Question: Let me start the question by providing some boilerplate code we'll use to play around:
'''
import time
from OpenGL.GL import *
from OpenGL.GLU import *
from OpenGL.GLUT import *
import glm
from glm import unProject
from glm import vec2
from glm import vec3
from glm import vec4
# -------- Camera --------
class BaseCamera():
def __init__(
self,
eye=None, target=None, up=None,
fov=None, near=0.1, far=100000
):
self.eye = eye or glm.vec3(0, 0, 1)
self.target = target or glm.vec3(0, 0, 0)
self.up = up or glm.vec3(0, 1, 0)
self.original_up = glm.vec3(self.up)
self.fov = fov or glm.radians(45)
self.near = near
self.far = far
def update(self, aspect):
self.view = glm.lookAt(
self.eye, self.target, self.up
)
self.projection = glm.perspective(
self.fov, aspect, self.near, self.far
)
# def zoom(self, *args):
# delta = -args[1] * 0.1
# self.eye = self.target + (self.eye - self.target) * (delta + 1)
def zoom(self, *args):
x = args[2]
y = args[3]
v = glGetIntegerv(GL_VIEWPORT)
viewport = vec4(float(v[0]), float(v[1]), float(v[2]), float(v[3]))
height = viewport.w
pt_wnd = vec3(x, height - y, 1.0)
pt_world = unProject(pt_wnd, self.view, self.projection, viewport)
ray_cursor = glm.normalize(pt_world - self.eye)
delta = args[1] * 10
self.eye = self.eye + ray_cursor * delta
self.target = self.target + ray_cursor * delta
def load_projection(self):
width = glutGet(GLUT_WINDOW_WIDTH)
height = glutGet(GLUT_WINDOW_HEIGHT)
glMatrixMode(GL_PROJECTION)
glLoadIdentity()
gluPerspective(glm.degrees(self.fov), width / height, self.near, self.far)
def load_modelview(self):
e = self.eye
t = self.target
u = self.up
glMatrixMode(GL_MODELVIEW)
glLoadIdentity()
gluLookAt(e.x, e.y, e.z, t.x, t.y, t.z, u.x, u.y, u.z)
class Camera(BaseCamera):
def rotate_target(self, delta):
right = glm.normalize(glm.cross(self.target - self.eye, self.up))
M = glm.mat4(1)
M = glm.translate(M, self.eye)
M = glm.rotate(M, delta.y, right)
M = glm.rotate(M, delta.x, self.up)
M = glm.translate(M, -self.eye)
self.target = glm.vec3(M * glm.vec4(self.target, 1.0))
def rotate_around_target(self, target, delta):
right = glm.normalize(glm.cross(self.target - self.eye, self.up))
amount = (right * delta.y + self.up * delta.x)
M = glm.mat4(1)
M = glm.rotate(M, amount.z, glm.vec3(0, 0, 1))
M = glm.rotate(M, amount.y, glm.vec3(0, 1, 0))
M = glm.rotate(M, amount.x, glm.vec3(1, 0, 0))
self.eye = glm.vec3(M * glm.vec4(self.eye, 1.0))
self.target = target
self.up = self.original_up
def rotate_around_origin(self, delta):
return self.rotate_around_target(glm.vec3(0), delta)
class GlutController():
FPS = 0
ORBIT = 1
def __init__(self, camera, velocity=100, velocity_wheel=100):
self.velocity = velocity
self.velocity_wheel = velocity_wheel
self.camera = camera
def glut_mouse(self, button, state, x, y):
self.mouse_last_pos = vec2(x, y)
self.mouse_down_pos = vec2(x, y)
if button == GLUT_LEFT_BUTTON:
self.mode = self.FPS
elif button == GLUT_RIGHT_BUTTON:
self.mode = self.ORBIT
def glut_motion(self, x, y):
pos = vec2(x, y)
move = self.mouse_last_pos - pos
self.mouse_last_pos = pos
if self.mode == self.FPS:
self.camera.rotate_target(move * 0.005)
elif self.mode == self.ORBIT:
self.camera.rotate_around_origin(move * 0.005)
def glut_mouse_wheel(self, *args):
self.camera.zoom(*args)
# -------- Miscelanea --------
def render_text(x, y, text):
glColor3f(1, 1, 1)
glRasterPos2f(x, y)
glutBitmapString(GLUT_BITMAP_TIMES_ROMAN_24, text.encode("utf-8"))
def line(p0, p1, color=None):
c = color or glm.vec3(1, 1, 1)
glColor3f(c.x, c.y, c.z)
glVertex3f(p0.x, p0.y, p0.z)
glVertex3f(p1.x, p1.y, p1.z)
def grid(segment_count=10, spacing=1, yup=True):
size = segment_count * spacing
right = glm.vec3(1, 0, 0)
forward = glm.vec3(0, 0, 1) if yup else glm.vec3(0, 1, 0)
x_axis = right * size
z_axis = forward * size
i = -segment_count
glBegin(GL_LINES)
while i <= segment_count:
p0 = -x_axis + forward * i * spacing
p1 = x_axis + forward * i * spacing
line(p0, p1)
p0 = -z_axis + right * i * spacing
p1 = z_axis + right * i * spacing
line(p0, p1)
i += 1
glEnd()
def axis(size=1.0, yup=True):
right = glm.vec3(1, 0, 0)
forward = glm.vec3(0, 0, 1) if yup else glm.vec3(0, 1, 0)
x_axis = right * size
z_axis = forward * size
y_axis = glm.cross(forward, right) * size
glBegin(GL_LINES)
line(x_axis, glm.vec3(0, 0, 0), glm.vec3(1, 0, 0))
line(y_axis, glm.vec3(0, 0, 0), glm.vec3(0, 1, 0))
line(z_axis, glm.vec3(0, 0, 0), glm.vec3(0, 0, 1))
glEnd()
# -------- Mcve --------
class BaseWindow:
def __init__(self, w, h):
self.width = w
self.height = h
glutInit()
glutInitDisplayMode(GLUT_DOUBLE | GLUT_RGB | GLUT_DEPTH)
glutInitWindowSize(w, h)
glutCreateWindow('OpenGL Window')
self._startup()
glutReshapeFunc(self.reshape)
glutDisplayFunc(self._display)
glutMouseFunc(self.controller.glut_mouse)
glutMotionFunc(self.controller.glut_motion)
glutMouseWheelFunc(self.controller.glut_mouse_wheel)
glutKeyboardFunc(self.keyboard_func)
glutIdleFunc(self.idle_func)
def keyboard_func(self, *args):
try:
key = args[0].decode("utf8")
if key == "":
glutLeaveMainLoop()
if key in ['1']:
if key == '1':
self.index_camera = "BPL"
self.camera = self.cameras[self.index_camera]
self.controller.camera = self.camera
except Exception as e:
import traceback
traceback.print_exc()
def display(self):
pass
def startup(self):
pass
def _startup(self):
glEnable(GL_DEPTH_TEST)
params = {
"eye": glm.vec3(0, 150, 150),
"target": glm.vec3(0, 0, 0),
"up": glm.vec3(0, 1, 0)
}
self.start_time = time.time()
self.cameras = {
"BPL": Camera(**params)
}
self.index_camera = "BPL"
self.yup = True
self.camera = self.cameras[self.index_camera]
self.model = glm.mat4(1)
self.controller = GlutController(self.camera)
glPolygonMode(GL_FRONT_AND_BACK, GL_LINE)
self.startup()
def run(self):
glutMainLoop()
def idle_func(self):
glutPostRedisplay()
def reshape(self, w, h):
glViewport(0, 0, w, h)
self.width = w
self.height = h
def render_points(self, vertices):
glColor3f(0.0, 0.0, 0.0)
glBegin(GL_POINTS)
for v in vertices:
glVertex3f(v.x, v.y, v.z)
glEnd()
def render_triangles(self, vertices):
glBegin(GL_TRIANGLES)
for i in range(0, len(vertices), 3):
v0 = vertices[i]
v1 = vertices[i + 1]
v2 = vertices[i + 2]
glVertex3f(v0.x, v0.y, v0.z)
glVertex3f(v1.x, v1.y, v1.z)
glVertex3f(v2.x, v2.y, v2.z)
glEnd()
def render_quads(self, vertices):
glBegin(GL_QUADS)
for i in range(0, len(vertices), 4):
v0 = vertices[i]
v1 = vertices[i + 1]
v2 = vertices[i + 2]
v3 = vertices[i + 3]
glVertex3f(v0.x, v0.y, v0.z)
glVertex3f(v1.x, v1.y, v1.z)
glVertex3f(v2.x, v2.y, v2.z)
glVertex3f(v3.x, v3.y, v3.z)
glEnd()
def render_indexed_triangles(self, indices, vertices):
glBegin(GL_TRIANGLES)
for i in indices:
for j in range(3):
v = vertices[i[j]]
glVertex3f(v.x, v.y, v.z)
glEnd()
def render_indexed_quads(self, indices, vertices):
glBegin(GL_QUADS)
for f1, f2 in zip(indices[::2], indices[1::2]):
i = [f1[0], f1[1], f1[2], f2[2]]
for j in range(4):
v = vertices[i[j]]
glVertex3f(v.x, v.y, v.z)
glEnd()
def _display(self):
self.camera.update(self.width / self.height)
glClearColor(0.2, 0.3, 0.3, 1.0)
glClear(GL_COLOR_BUFFER_BIT | GL_DEPTH_BUFFER_BIT)
self.camera.load_projection()
self.camera.load_modelview()
self.display()
glLineWidth(5)
axis(size=70, yup=True)
glLineWidth(1)
grid(segment_count=7, spacing=10, yup=True)
glMatrixMode(GL_PROJECTION)
glLoadIdentity()
glOrtho(-1, 1, -1, 1, -1, 1)
glMatrixMode(GL_MODELVIEW)
glLoadIdentity()
info = "
".join([
"{}: Camera - {}".format(i, k) for i, k in enumerate(self.cameras.keys())
])
render_text(-1.0, 1.0 - 0.1, info)
render_text(-1.0, -1.0, "{} camera is active".format(self.index_camera))
glutSwapBuffers()
'''
In case you want to use the above code you'll just need to install pyopengl and pygml. After that, you can just create your own 'BaseWindow' subclass, override 'startup' and 'render' and you should have a very basic glut window with simple functionality such as camera rotation/zooming as well as some methods to render points/triangles/quads and indexed_triangles/indexed_quads.
---
And now the real question, consider this little snippet:
'''
from math import cos
from math import pi
from math import sin
from OpenGL.GL import *
from OpenGL.GLU import *
from OpenGL.GLUT import *
from glm import cross
from glm import normalize
from glm import vec3
from mcve_framework import BaseWindow
def sample(theta, p, q, out):
r = cos(q * theta) + 2.0
out.x = r * cos(p * theta)
out.y = r * sin(q * theta)
out.z = -sin(q * theta)
def gen_torusknot(tess_u, tess_v, p, q):
vertices = []
pp = vec3()
centerpoint = vec3()
nextpoint = vec3()
T = vec3()
B = vec3()
N = vec3()
r2 = 5.0
for u in range(tess_u):
theta = (u / tess_u) * 2 * pi
sample(theta, p, q, centerpoint)
theta = (u + 1) * 2 * pi / tess_u
sample(theta, p, q, nextpoint)
T = (nextpoint - centerpoint)
N = (nextpoint + centerpoint)
B = normalize(cross(T, N))
N = normalize(cross(B, T))
for v in range(tess_v):
theta = (v / tess_v) * 2 * pi
pointx = sin(theta) * r2
pointy = cos(theta) * r2
pp = N * pointx + B * pointy + centerpoint
vertices.append(pp * 10)
return vertices
class McveTorusKnot(BaseWindow):
def __init__(self, *args, **kwargs):
super().__init__(*args, **kwargs)
def startup(self):
self.torusknot = gen_torusknot(60, 60, 1.000000001, 0.000000001)
def display(self):
glPointSize(3)
glPushMatrix()
self.render_points(self.torusknot)
glPopMatrix()
if __name__ == '__main__':
window = McveTorusKnot(800, 600)
window.run()
'''
The end goal here is to figure out how to generate and render a <URL>, instead I'm get something like this:

So yeah, that's basically my question, first of all, I'd like to know what's wrong in my above code so I'm not getting a simple torus from the <URL>?
Note: For the sake of simplicity at this point normals or texture coordinates are irrelevant, just to know how to generate the position vertices/indices of the mesh properly will be more than good enough :)
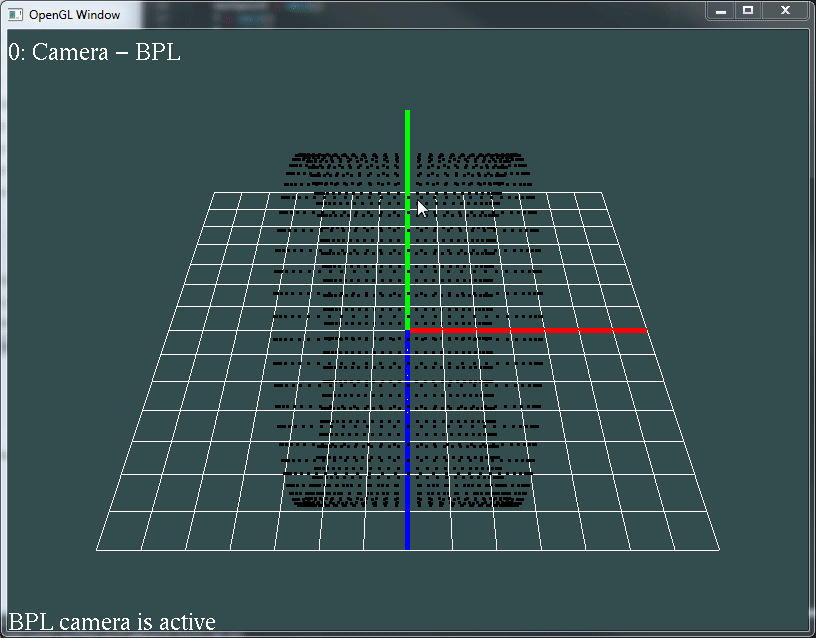
Answer: > ... first of all, I'd like to know what's wrong in my above code so I'm not getting a simple torus ...
The function sample just has to generate a point on a circle with radius 'r':
'''
def sample(theta, p, q, out):
r = 5.0
out.x = r * cos(theta)
out.y = r * sin(theta)
out.z = 0
'''
The tangent ('T') is the vector from the current point on the circle to the next point (approximated), but the bitangent ('B') is the vector from the center of the torus to the current point on the circle:
'''
def gen_torusknot(tess_u, tess_v, p, q):
vertices = []
pp = vec3()
centerpoint = vec3()
nextpoint = vec3()
T = vec3()
B = vec3()
N = vec3()
r2 = 2.0
for u in range(tess_u):
theta = (u / tess_u) * 2 * pi
sample(theta, p, q, centerpoint)
theta = (u + 1) * 2 * pi / tess_u
sample(theta, p, q, nextpoint)
T = (nextpoint - centerpoint)
B = normalize(centerpoint)
N = normalize(cross(T, B))
T = normalize(cross(B, N))
for v in range(tess_v):
theta = (v / tess_v) * 2 * pi
pointx = sin(theta) * r2
pointy = cos(theta) * r2
pp = N * pointx + B * pointy + centerpoint
vertices.append(pp * 10)
return vertices
'''
<URL>
---
The first step ahead to the <URL> and sample points on a circle in the center of the torus.
The points on the circle can be calculated in the same way as the points on the tours, except that the radius of the tube ('r2') is 0.
'''
def sample(phi, p, q, r1, r2, out):
out.x = (r1 + r2 * cos(p * phi)) * cos(q * phi)
out.y = (r1 + r2 * cos(p * phi)) * sin(q * phi)
out.z = r2 * -sin(p * phi)
def gen_torusknot(tess_u, tess_v, p, q):
vertices = []
pt_tk = vec3()
pt_c = vec3()
r1, r2 = 5, 2
p, q = 7, 3
for u in range(tess_u):
phi = (u / tess_u) * 2 * pi
sample(phi, p, q, r1, r2, pt_tk)
sample(phi, p, q, r1, 0, pt_c)
vertices.append(pt_tk * 10)
vertices.append(pt_c * 10)
return vertices
'''
<URL>
---
Finally the tangent ('T') and bitangent ('B') can be calculated similar to that ones of the the torus.
The tangent (T) is the vector from the current point on the torus-knot to the next point (approximated) on the torus-knot. The bitangent (B) is the vector from the sample point on the circle to the current sample point on the torus-knot:
'''
def sample(phi, p, q, r1, r2, out):
out.x = (r1 + r2 * cos(p * phi)) * cos(q * phi)
out.y = (r1 + r2 * cos(p * phi)) * sin(q * phi)
out.z = r2 * -sin(p * phi)
def gen_torusknot(tess_u, tess_v, p, q):
vertices = []
pt_tk = vec3()
pt_tk_next = vec3()
pt_c = vec3()
r1, r2, r3 = 5, 2, 0.5
p, q = 7, 3
for u in range(tess_u):
phi = (u / tess_u) * 2 * pi
sample(phi, p, q, r1, r2, pt_tk)
phi = (u + 1) * 2 * pi / tess_u
sample(phi, p, q, r1, r2, pt_tk_next)
sample(phi, p, q, r1, 0, pt_c)
T = (pt_tk_next - pt_tk)
B = normalize(pt_tk - pt_c)
N = normalize(cross(T, B))
T = normalize(cross(B, N))
for v in range(tess_v):
theta = (v / tess_v) * 2 * pi
px = sin(theta) * r3
py = cos(theta) * r3
pp = N * px + B * py + pt_tk
vertices.append(pp * 10)
return vertices
'''
<URL>
Setting 'p = 3' and 'q = 2' will generate a trefoil knot and 'p = 0' and 'q = 1' will generate a torus.
---
I activated multisampling, to generate the above images.
'''
glutInit()
glutSetOption( GLUT_MULTISAMPLE, 8 )
glutInitDisplayMode(GLUT_DOUBLE | GLUT_RGB | GLUT_DEPTH | GLUT_MULTISAMPLE)
'''
Further, I used a function which converts a <URL> value in range [0, 1] to a RGB color
'''
def HUEtoRGB(self, H):
R = abs(H * 6.0 - 3.0) - 1.0
G = 2.0 - abs(H * 6.0 - 2.0)
B = 2.0 - abs(H * 6.0 - 4.0)
return (R, G, B)
'''
and the following function to draw the points:
'''
def render_points(self, vertices):
glPointSize(5)
glBegin(GL_POINTS)
for i in range(len(vertices)):
v = vertices[i]
H = i / len(vertices)
glColor4f(*self.HUEtoRGB(H), 0.0)
glVertex3f(v.x, v.y, v.z)
glEnd()
'''
---
A mesh instead of points can be generated by the primitive 'GL_TRIANLGL_STRIP'. 'tess_u' * strips are rendered along the knot curve, each strip consists of 'tess_v' sections ('tess_v' * 2 triangles):
'''
def render_strips(self, vertices, tess_v):
glPolygonMode(GL_FRONT_AND_BACK, GL_FILL)
no_strips = len(vertices) // tess_v
for i_strip in range(no_strips):
glBegin(GL_TRIANGLE_STRIP)
for i_v in range(tess_v+1):
for i in [i_strip, (i_strip+1) % no_strips]:
v, H = vertices[i*tess_v + i_v % tess_v], i / no_strips
glColor4f(*self.HUEtoRGB(H), 0.0)
glVertex3f(v.x, v.y, v.z)
glEnd()
'''
'''
class McveTorusKnot(BaseWindow):
def __init__(self, *args, **kwargs):
super().__init__(*args, **kwargs)
def startup(self):
self.tess_v = 60
self.torusknot = gen_torusknot(300, self.tess_v, 1.000000001, 0.000000001)
def display(self):
glPushMatrix()
#self.render_points(self.torusknot)
self.render_strips(self.torusknot, self.tess_v)
glPopMatrix()
'''
The following trefoil knot was rendered by the use of the following parameters:
'''
r1, r2, r3 = 5, 2, 1
p, q = 3, 2
'''
<URL>